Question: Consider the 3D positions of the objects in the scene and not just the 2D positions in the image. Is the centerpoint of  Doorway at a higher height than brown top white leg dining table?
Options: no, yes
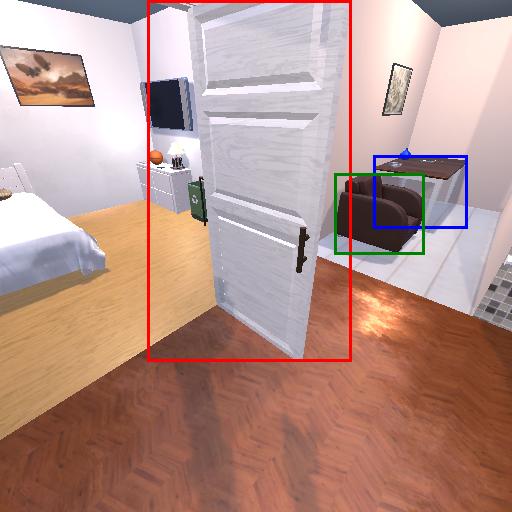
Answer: no